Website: macys
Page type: stored-credit-cards
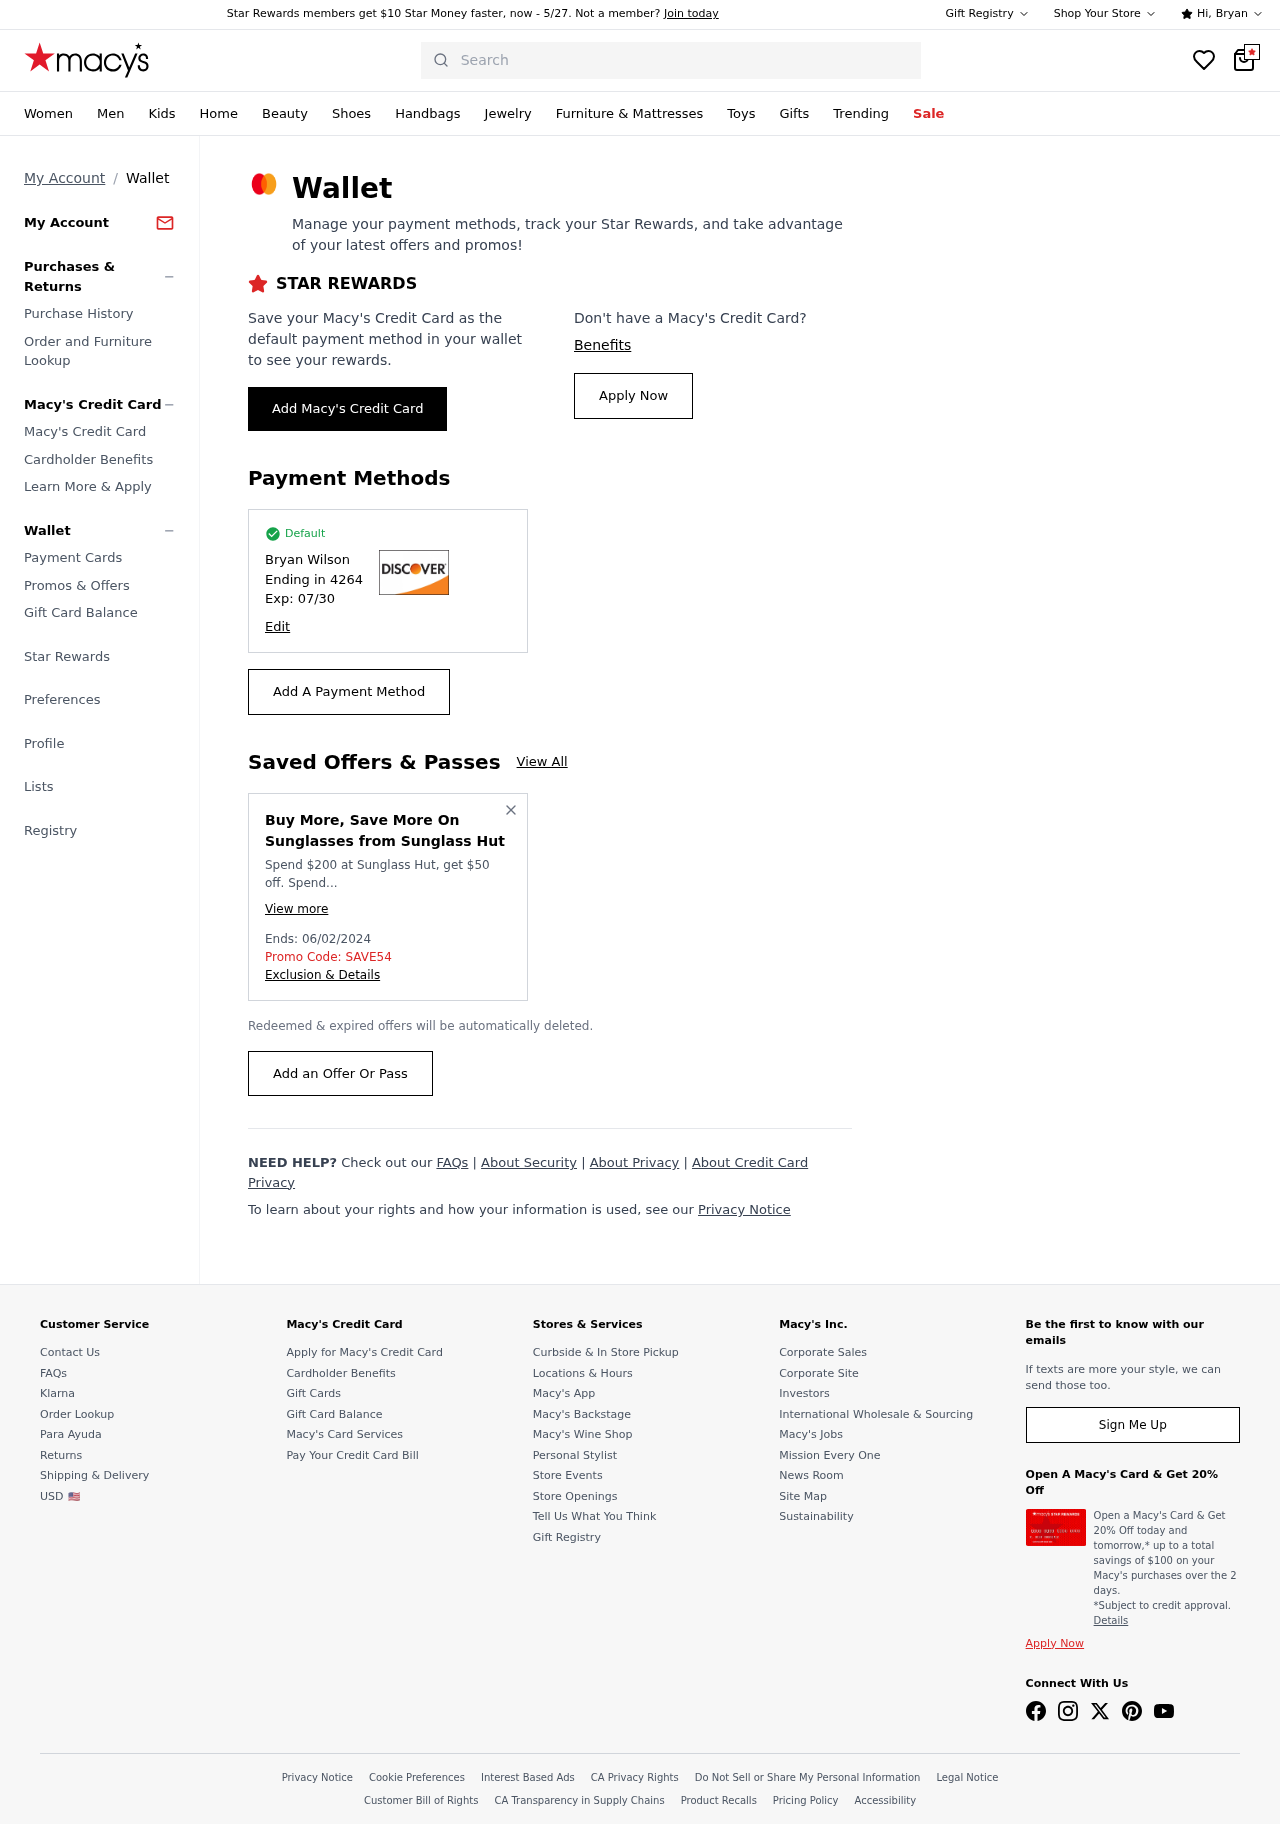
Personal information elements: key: PII_CARD_EXPIRY
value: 07/30
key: PII_CARD_LAST4
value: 4264
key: PII_FIRSTNAME
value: Bryan
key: PII_FULLNAME
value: Bryan Wilson
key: PII_PROMO_CODE
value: SAVE54
Search elements: key: HEADER_SEARCH
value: Search